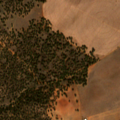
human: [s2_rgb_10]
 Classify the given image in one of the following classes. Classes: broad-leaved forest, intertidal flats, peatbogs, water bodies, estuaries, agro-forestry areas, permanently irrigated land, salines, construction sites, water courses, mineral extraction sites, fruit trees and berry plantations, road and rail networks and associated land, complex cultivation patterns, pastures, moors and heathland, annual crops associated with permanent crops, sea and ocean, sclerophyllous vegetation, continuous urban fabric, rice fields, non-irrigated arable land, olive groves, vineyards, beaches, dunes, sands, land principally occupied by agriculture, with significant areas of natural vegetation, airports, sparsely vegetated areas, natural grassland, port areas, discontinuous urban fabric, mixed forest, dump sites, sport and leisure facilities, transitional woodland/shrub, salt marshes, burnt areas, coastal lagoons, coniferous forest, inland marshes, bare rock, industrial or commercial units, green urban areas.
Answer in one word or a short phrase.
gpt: non-irrigated arable land, permanently irrigated land, agro-forestry areas